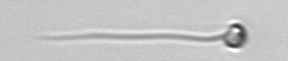
Label: flagellate